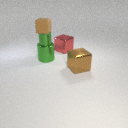
large green metal cylinder below small green metal cylinder